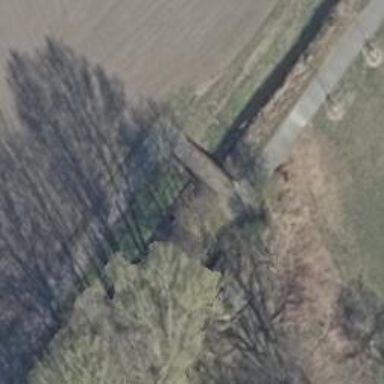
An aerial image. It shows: Path on bridge.